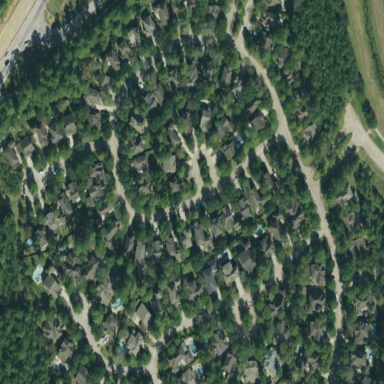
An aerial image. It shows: Residential neighbourhood.